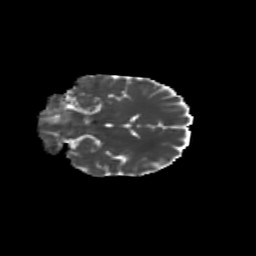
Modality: MD
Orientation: coronal
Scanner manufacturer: siemens
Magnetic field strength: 3 T
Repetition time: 9.2 s
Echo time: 0.084 s